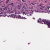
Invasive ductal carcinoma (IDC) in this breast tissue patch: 0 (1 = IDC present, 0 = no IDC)